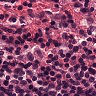
Metastatic tissue present: no